Question: I wrote a programm that automatically writes new entries to a database as soon as new articles are available through an RSS-Feed. It takes the title, date, etc. of that article and writes these informations in the database as a new entry.
I also run a code that displays the most recent entries of the database to my website. All of this worked until the date changed to 2015. It orders the entries by month and day, but seems to ignore the year. So the new entries end up at the bottom of the list as I started this programm in october 2014.
Here is the query I use to select the entries:
'''
$res = $db -> query('SELECT * FROM himate ORDER BY Recent DESC Limit 20');
'''
And here is a pic of how the database seems to look when ordered by the date of the entries (note: the entries are ordered from top to bottom, so the new entries should be at the bottom):

I have the feeling that it has something to do with the time format that I get from the RSS-Feed, but as there are already many entries in the database and I have no influence to the format I receive through the feed, I would be relieved if there was a way to fix this without making changes to the time format.
Any help would be greatly appreciated!
EDIT: Thanks for the answers guys. It seems I converted it in the wrong way.
Instead of:
'''
$timeStamp = date("m-d-Y H:i:s", $articleDate);
'''
I now did this:
'''
$timeStamp = date("Y-m-d H:i:s", $articleDate);
'''
Now it works perfectly fine.
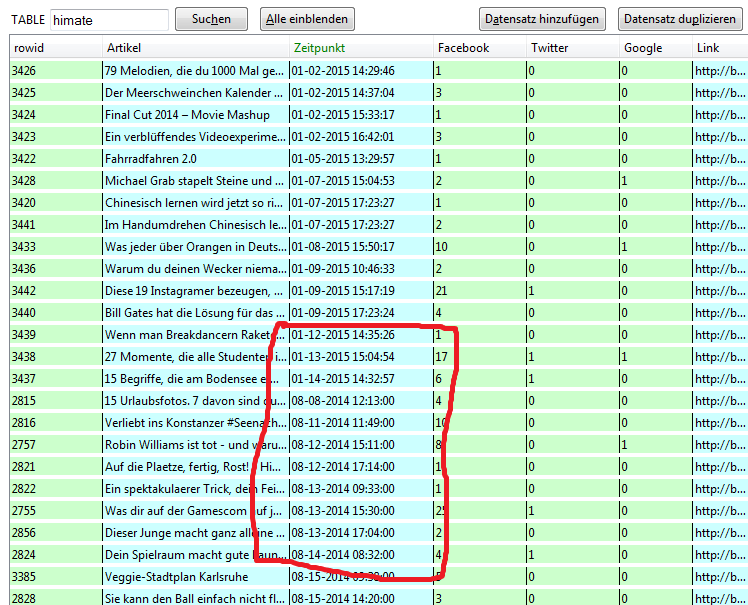
Answer: Your date field is string. You must create field as . Example 2012-11-11 22:31:22